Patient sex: F
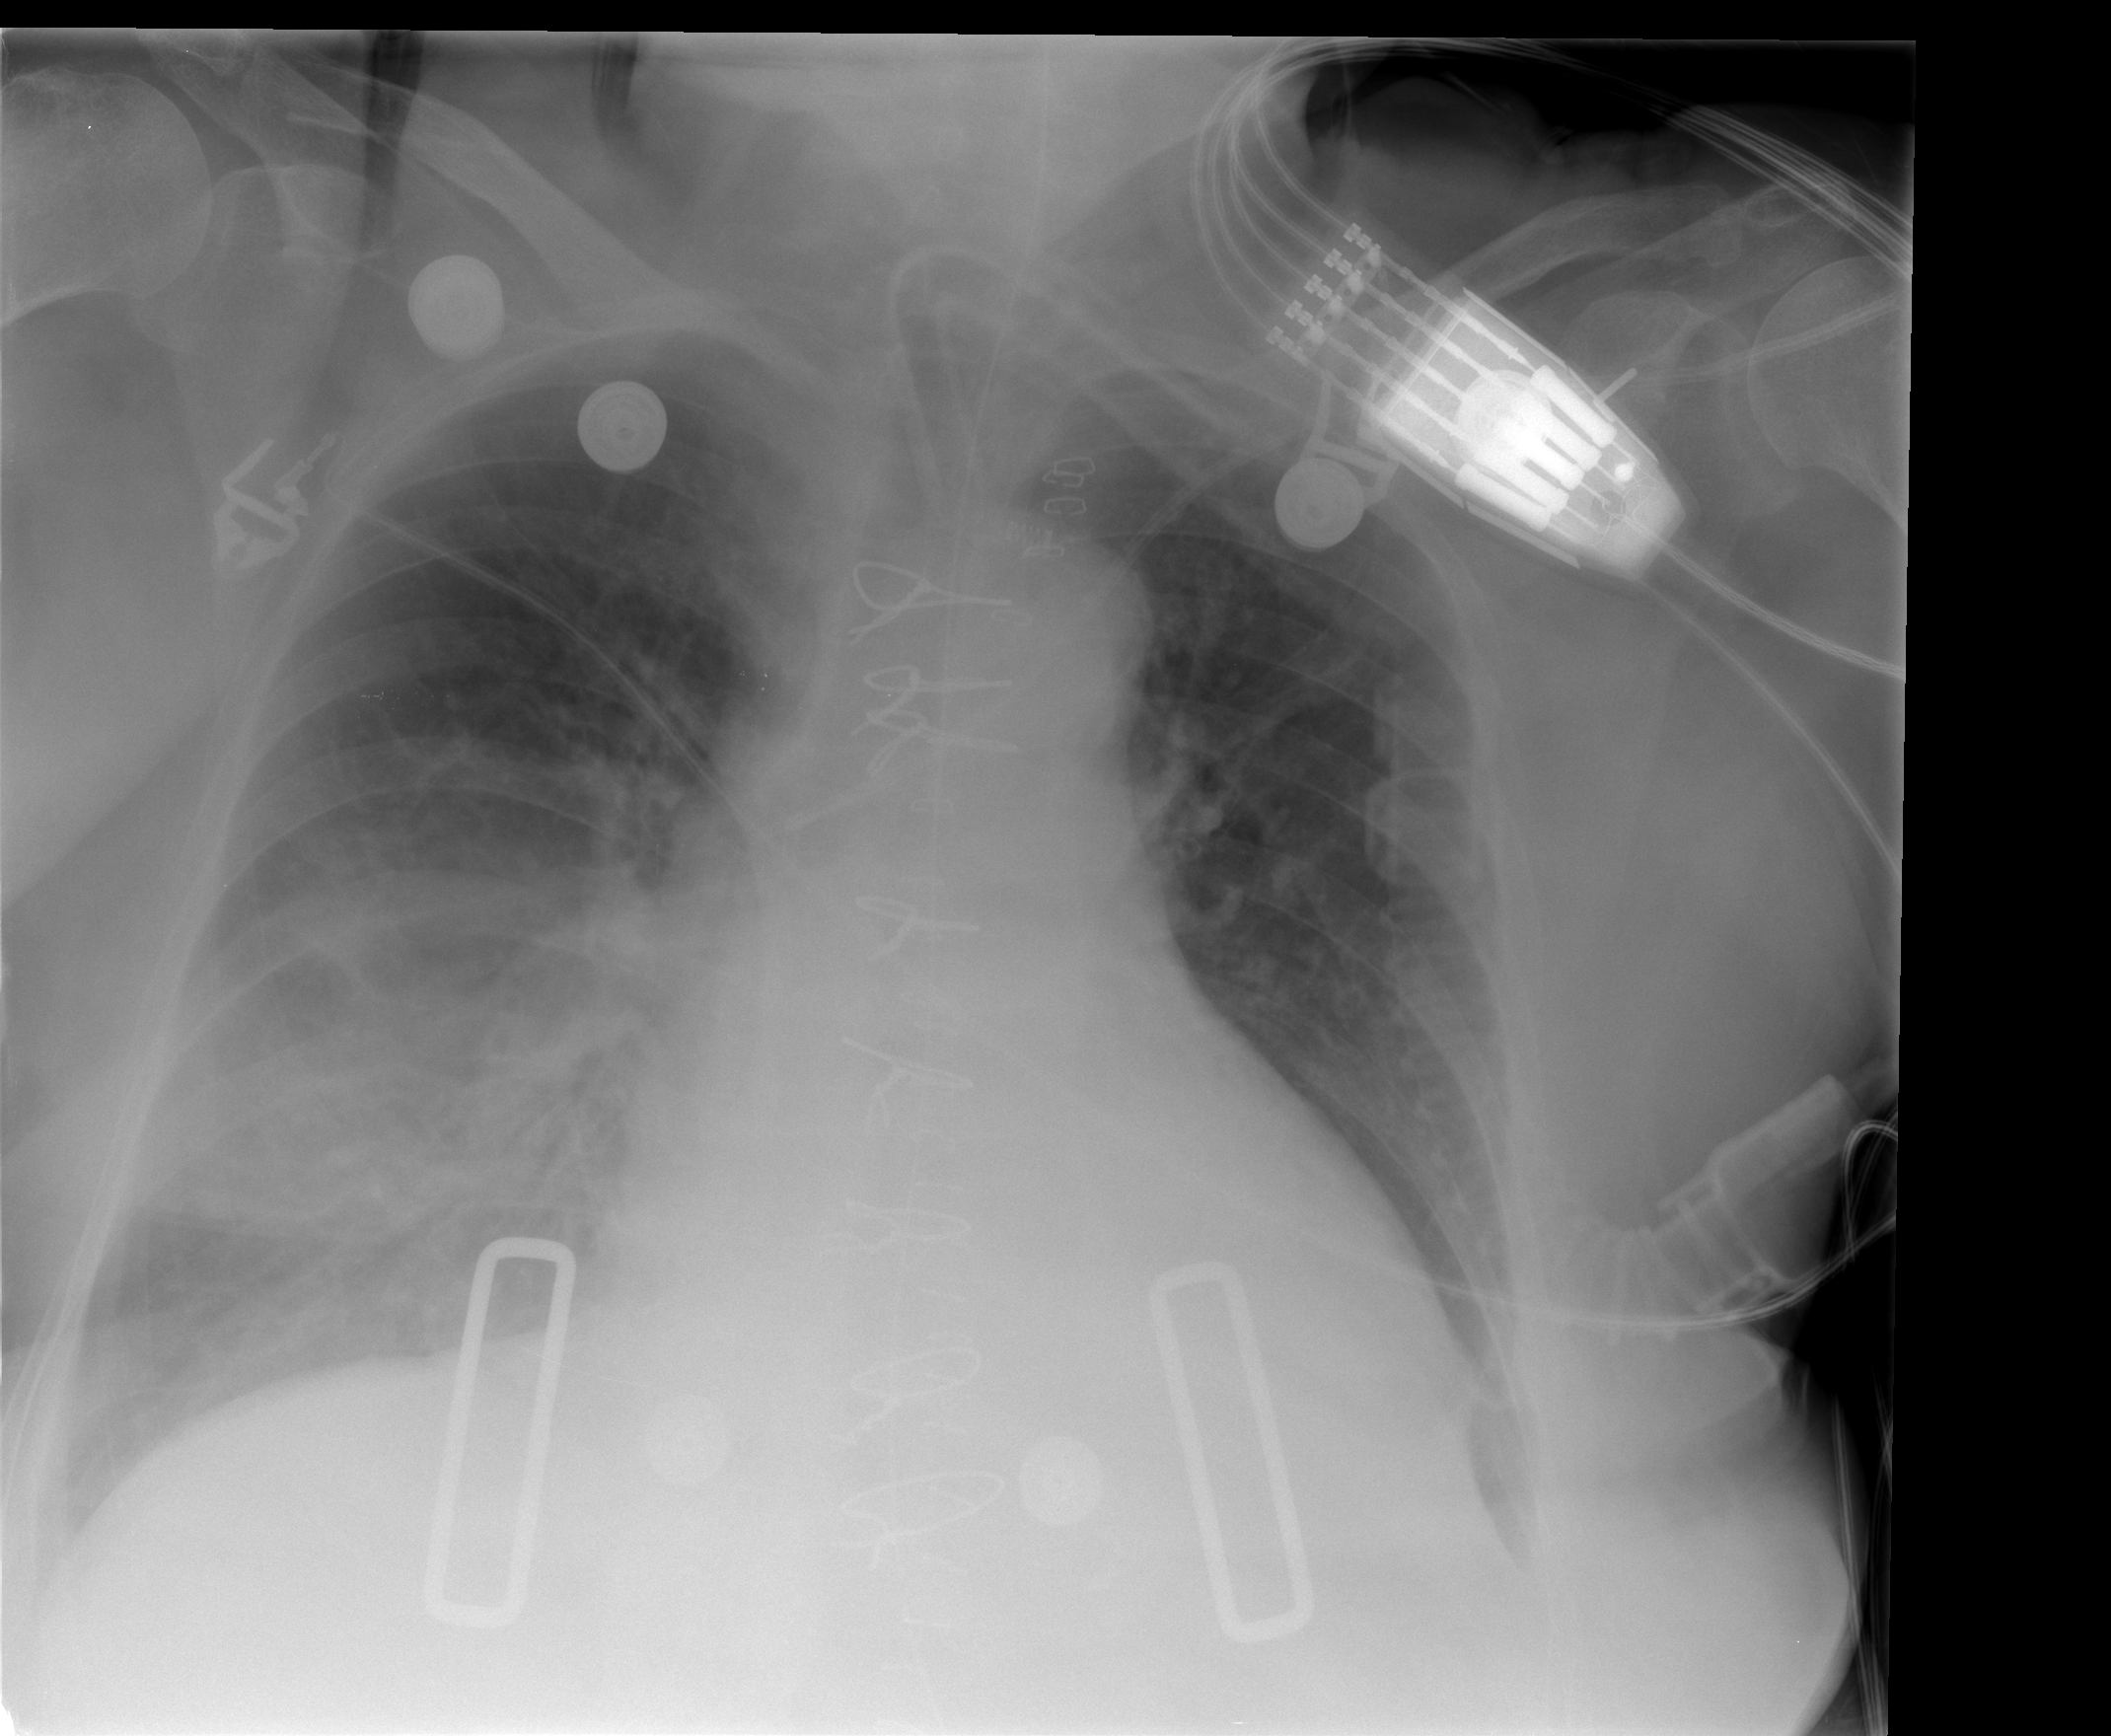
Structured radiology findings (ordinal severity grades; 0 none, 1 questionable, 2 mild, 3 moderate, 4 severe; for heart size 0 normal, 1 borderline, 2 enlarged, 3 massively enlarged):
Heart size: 1
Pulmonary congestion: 0
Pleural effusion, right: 2
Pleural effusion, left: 0
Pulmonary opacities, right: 3
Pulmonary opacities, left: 0
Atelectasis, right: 2
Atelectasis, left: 0